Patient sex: F
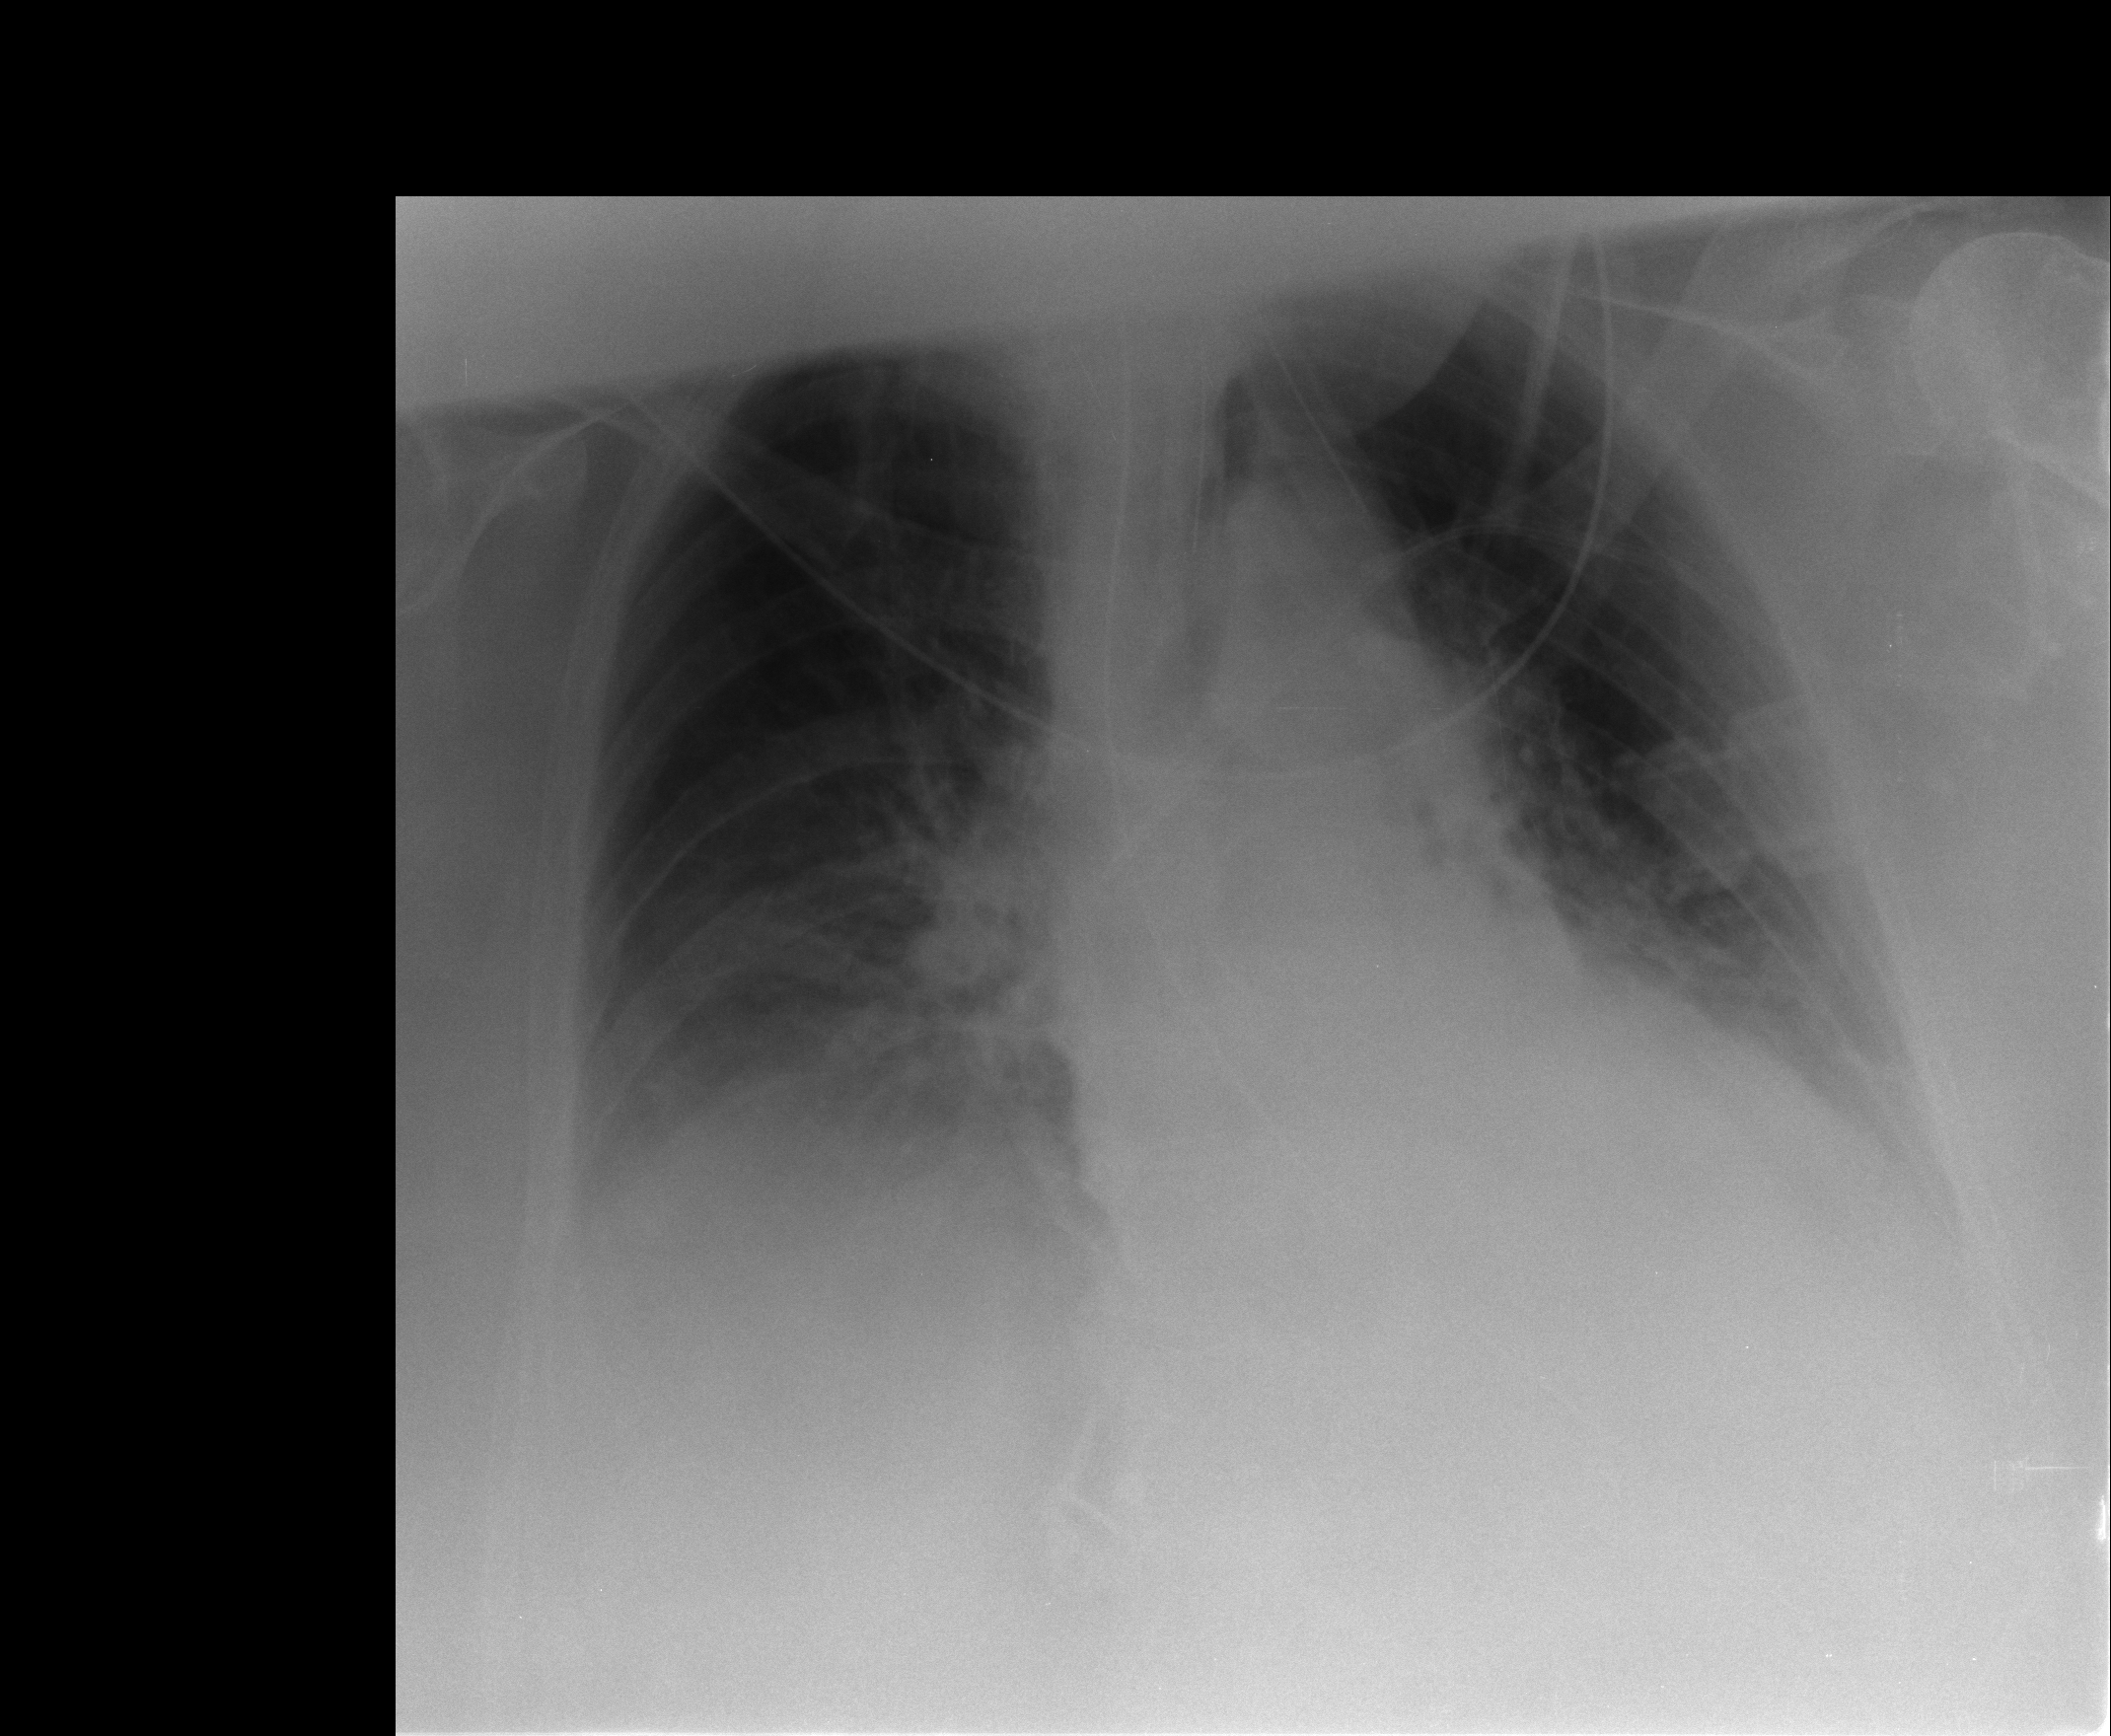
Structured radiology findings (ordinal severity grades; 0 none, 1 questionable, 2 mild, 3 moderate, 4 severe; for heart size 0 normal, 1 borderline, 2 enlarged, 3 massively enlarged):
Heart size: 1
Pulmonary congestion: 1
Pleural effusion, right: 2
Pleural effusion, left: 2
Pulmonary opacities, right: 2
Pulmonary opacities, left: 1
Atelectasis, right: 2
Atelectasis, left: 2